Aerial crown-view tile of a tropical tree (Barro Colorado Island, Panama), acquired 20250818:
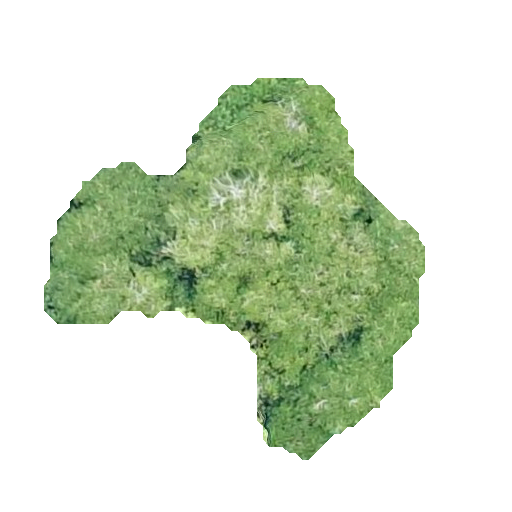
Species: Lonchocarpus heptaphyllus
GBIF accepted scientific name: Lonchocarpus heptaphyllus
Crown area: 113.858 m²